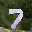
Label: 7